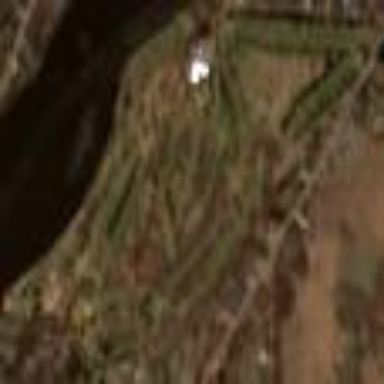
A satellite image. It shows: Golf course surrounded by greenery.